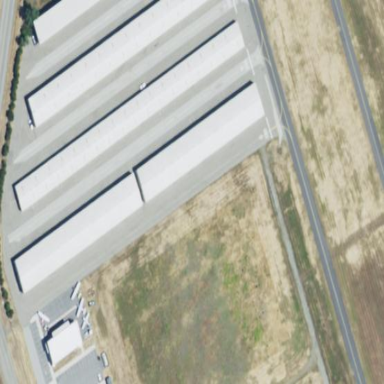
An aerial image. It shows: Hangar building located at airport.